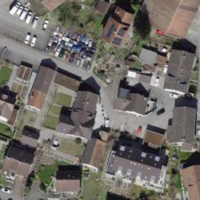
EUNIS habitat code: 54
Species observed at this site:
Cornus sanguinea